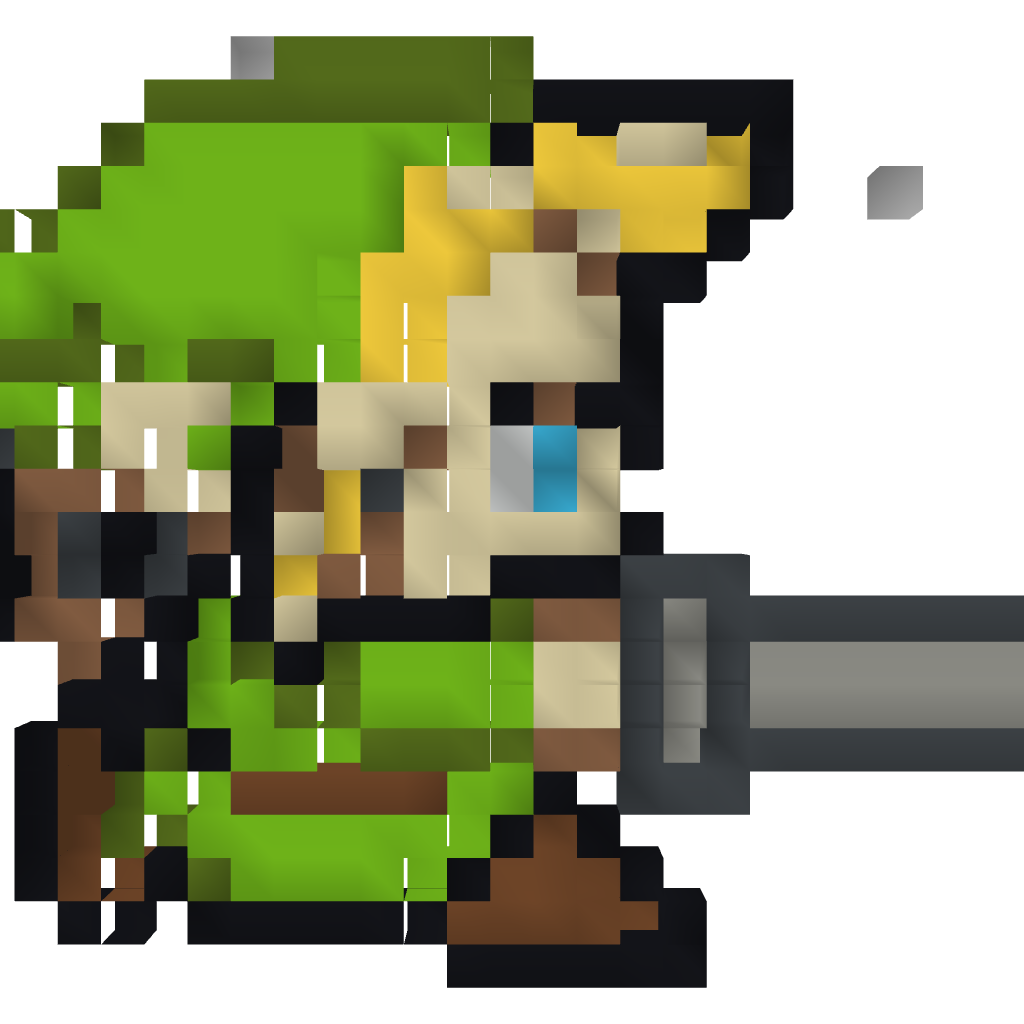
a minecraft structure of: Link Pixel art